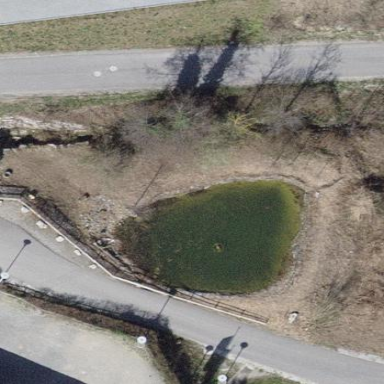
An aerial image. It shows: Peaceful pond surrounded by nature.